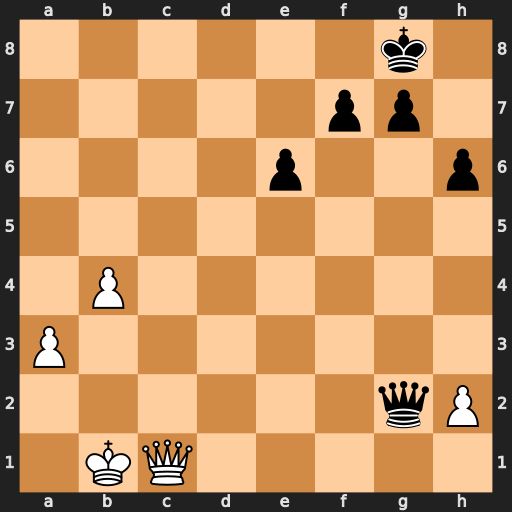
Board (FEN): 6k1/5pp1/4p2p/8/1P6/P7/6qP/1KQ5
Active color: w
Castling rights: -
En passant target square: -
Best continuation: Qc8+ Kh7 Qc2+ Qg6 Qxg6+